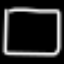
Label: square